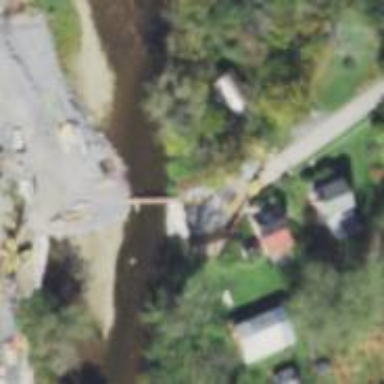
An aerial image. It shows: Covered bridge on unclassified road.